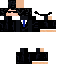
A male human skin with dark skin, wearing brown bald dressed in a blue suit and black pants, featuring a closed mouth.